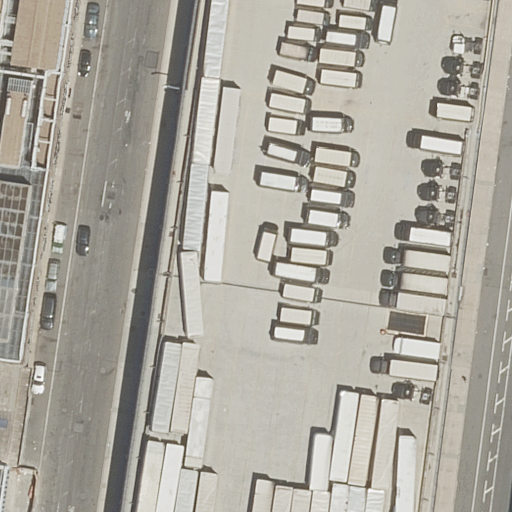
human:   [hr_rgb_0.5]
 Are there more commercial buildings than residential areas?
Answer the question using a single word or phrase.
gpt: no

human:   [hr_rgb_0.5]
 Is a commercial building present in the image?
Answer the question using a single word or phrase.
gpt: no

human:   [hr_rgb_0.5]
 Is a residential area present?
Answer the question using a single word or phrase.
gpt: yes

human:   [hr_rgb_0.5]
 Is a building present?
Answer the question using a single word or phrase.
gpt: yes

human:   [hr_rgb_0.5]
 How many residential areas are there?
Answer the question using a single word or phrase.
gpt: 1

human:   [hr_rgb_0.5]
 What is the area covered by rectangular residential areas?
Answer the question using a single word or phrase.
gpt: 10612m2

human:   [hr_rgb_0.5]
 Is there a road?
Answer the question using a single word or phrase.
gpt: yes

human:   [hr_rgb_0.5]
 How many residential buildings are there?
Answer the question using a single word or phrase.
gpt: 3

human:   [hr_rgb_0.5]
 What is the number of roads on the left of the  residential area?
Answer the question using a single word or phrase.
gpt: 1

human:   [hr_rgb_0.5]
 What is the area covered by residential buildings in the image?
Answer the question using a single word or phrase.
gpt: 6645m2

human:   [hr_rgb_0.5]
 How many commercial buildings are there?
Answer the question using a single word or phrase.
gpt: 0

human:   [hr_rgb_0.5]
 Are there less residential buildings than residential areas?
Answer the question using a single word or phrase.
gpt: no

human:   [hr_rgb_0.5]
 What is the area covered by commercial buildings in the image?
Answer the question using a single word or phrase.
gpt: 0m2

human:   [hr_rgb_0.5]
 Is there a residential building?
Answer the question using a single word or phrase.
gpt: yes

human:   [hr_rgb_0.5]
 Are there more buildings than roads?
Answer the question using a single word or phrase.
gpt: yes

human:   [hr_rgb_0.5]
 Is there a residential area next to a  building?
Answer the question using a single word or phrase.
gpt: yes

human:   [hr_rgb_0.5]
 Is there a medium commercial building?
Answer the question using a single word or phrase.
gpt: no

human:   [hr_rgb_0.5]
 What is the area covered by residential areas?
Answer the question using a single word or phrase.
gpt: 10612m2

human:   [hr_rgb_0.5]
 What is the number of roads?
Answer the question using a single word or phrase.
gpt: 2

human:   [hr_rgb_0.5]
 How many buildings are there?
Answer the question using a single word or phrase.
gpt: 3

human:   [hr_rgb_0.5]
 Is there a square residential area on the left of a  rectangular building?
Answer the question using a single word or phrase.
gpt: no

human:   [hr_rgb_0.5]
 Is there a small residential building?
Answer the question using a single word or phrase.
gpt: no

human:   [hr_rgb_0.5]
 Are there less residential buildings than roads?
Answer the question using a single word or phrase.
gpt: no

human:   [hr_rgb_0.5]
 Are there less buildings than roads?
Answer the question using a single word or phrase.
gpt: no

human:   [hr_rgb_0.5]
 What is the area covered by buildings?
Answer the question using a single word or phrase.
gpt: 6645m2

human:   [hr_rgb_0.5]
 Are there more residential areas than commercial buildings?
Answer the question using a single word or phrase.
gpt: yes

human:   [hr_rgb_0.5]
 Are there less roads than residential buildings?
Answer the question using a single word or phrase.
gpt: yes

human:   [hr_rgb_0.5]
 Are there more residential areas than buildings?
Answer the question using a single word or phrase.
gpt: no

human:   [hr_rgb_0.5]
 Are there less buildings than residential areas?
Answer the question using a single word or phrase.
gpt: no

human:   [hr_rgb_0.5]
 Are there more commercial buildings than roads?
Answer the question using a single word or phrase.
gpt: no

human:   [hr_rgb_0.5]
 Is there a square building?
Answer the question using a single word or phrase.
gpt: no

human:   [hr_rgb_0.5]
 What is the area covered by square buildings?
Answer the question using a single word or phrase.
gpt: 0m2

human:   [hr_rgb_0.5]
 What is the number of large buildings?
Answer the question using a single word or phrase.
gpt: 3

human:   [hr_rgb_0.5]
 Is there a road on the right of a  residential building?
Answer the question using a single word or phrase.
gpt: yes

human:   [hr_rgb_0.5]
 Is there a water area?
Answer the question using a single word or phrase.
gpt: no

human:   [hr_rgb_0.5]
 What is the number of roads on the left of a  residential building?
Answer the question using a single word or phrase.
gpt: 1

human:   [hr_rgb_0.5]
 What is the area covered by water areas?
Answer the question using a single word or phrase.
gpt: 0m2

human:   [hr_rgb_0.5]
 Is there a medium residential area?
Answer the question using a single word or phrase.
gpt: no

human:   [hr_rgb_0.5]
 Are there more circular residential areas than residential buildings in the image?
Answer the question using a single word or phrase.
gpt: no

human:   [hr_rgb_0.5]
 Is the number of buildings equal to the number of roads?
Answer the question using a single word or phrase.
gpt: no

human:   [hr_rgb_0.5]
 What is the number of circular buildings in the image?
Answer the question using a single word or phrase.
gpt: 0

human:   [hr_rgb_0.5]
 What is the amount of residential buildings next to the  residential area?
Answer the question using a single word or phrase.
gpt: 3

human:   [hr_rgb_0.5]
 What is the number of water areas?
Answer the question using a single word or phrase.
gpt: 0

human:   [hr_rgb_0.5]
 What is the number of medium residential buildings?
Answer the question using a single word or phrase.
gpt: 0

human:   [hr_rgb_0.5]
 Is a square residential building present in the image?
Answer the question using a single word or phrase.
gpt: no

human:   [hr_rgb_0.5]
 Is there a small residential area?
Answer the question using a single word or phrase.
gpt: no

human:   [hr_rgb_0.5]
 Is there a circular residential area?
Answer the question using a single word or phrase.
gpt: no

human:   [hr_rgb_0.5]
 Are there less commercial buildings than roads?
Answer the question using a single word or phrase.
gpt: yes

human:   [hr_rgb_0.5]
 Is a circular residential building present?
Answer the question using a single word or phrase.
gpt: no

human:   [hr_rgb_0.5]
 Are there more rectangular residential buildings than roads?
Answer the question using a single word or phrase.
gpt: yes

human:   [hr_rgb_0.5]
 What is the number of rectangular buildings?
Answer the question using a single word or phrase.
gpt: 3

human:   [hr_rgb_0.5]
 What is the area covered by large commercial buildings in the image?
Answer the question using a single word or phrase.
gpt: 0m2

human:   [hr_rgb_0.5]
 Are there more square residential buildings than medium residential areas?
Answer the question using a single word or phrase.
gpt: no

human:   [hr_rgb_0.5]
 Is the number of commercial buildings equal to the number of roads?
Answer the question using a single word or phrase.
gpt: no

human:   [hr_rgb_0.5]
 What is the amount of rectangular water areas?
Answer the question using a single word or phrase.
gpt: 0

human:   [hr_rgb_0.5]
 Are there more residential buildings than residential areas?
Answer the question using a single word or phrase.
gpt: yes

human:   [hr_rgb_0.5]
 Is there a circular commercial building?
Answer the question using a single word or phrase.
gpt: no

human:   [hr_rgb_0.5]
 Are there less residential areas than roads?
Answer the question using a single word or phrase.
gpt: yes

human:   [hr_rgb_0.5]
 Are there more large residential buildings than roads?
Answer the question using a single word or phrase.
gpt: yes

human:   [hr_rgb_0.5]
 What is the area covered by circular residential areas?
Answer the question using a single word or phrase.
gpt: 0m2

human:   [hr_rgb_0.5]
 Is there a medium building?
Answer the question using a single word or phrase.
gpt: no

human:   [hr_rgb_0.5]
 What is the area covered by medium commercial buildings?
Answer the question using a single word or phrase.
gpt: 0m2

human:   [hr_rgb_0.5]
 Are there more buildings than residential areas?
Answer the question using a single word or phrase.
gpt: yes

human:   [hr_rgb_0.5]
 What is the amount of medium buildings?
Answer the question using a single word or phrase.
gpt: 0